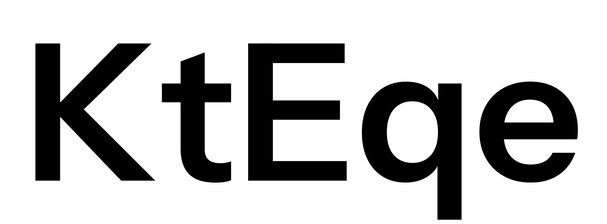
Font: InstrumentSans_SemiBold